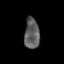
Tissue: skin
Cell type: Epithelial cells
Senescence score: 0.2781
Nuclear area (px): 452
Mean DAPI intensity: 93.524